Question: I follow the following guide to create a live chart:
<URL>
It catch the values and update the chart every '3' seconds. It works fine!

This should be change every polling..... Or at least, show the last generated value in other chart place?
This is my HTML/JS code to generate the chart:
'''
<script type="text/javascript">
var chart; // global
function requestData() {
$.ajax({
url: 'live-server-data.php',
success: function(point) {
var series = chart.series[0],
shift = series.data.length > 30; // shift if the series is longer than 20
var series = chart.series[1],
shift = series.data.length > 30; // shift if the series is longer than 20
var series = chart.series[2],
shift = series.data.length > 30; // shift if the series is longer than 20
// add the point
chart.series[0].addPoint([point[0], point[1]], true, shift);
chart.series[1].addPoint([point[0], point[2]], true, shift);
chart.series[2].addPoint([point[0], point[3]], true, shift);
setTimeout(requestData, 3000);
},
cache: false
});
}
$(document).ready(function() {
chart = new Highcharts.Chart({
chart: {
renderTo: 'container',
defaultSeriesType: 'spline',
events: {
load: requestData
}
},
title: {
text: 'Live data'
},
xAxis: {
type: 'datetime',
tickPixelInterval: 150,
maxZoom: 40 * 1000
},
yAxis: {
minPadding: 0.5,
maxPadding: 0.5,
showLastLabel: true,
title: {
text: '',
margin: 1
}
},
tooltip: {
formatter: function() {
return '<b>'+ this.series.name +'</b><br/>'+
Highcharts.dateFormat('%H:%M:%S', this.x) +'<br/>'+
'MDA: '+ this.y;
}
},
series: [{
name: 'Point1',
data: []
}, {
name: 'Point2',
data: []
}, {
name: 'Point3',
color: '#FF00FF',
data: []
}]
});
});
</script>
'''
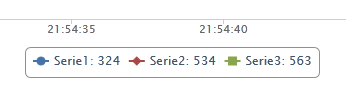
Answer: Here is the link of a topic on how to change legend text dynamically from highcharts forum. [http://highslide.com/forum/viewtopic.php?f=9&t=18805&p=76061&hilit=change+series+name#p76061][1]
<URL> Hope it helps!